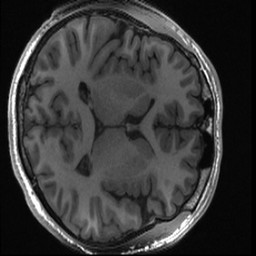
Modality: T1w
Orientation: axial
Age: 22
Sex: male